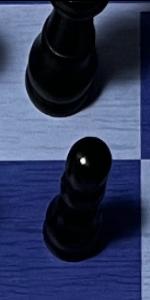
Label: Pawn_Black